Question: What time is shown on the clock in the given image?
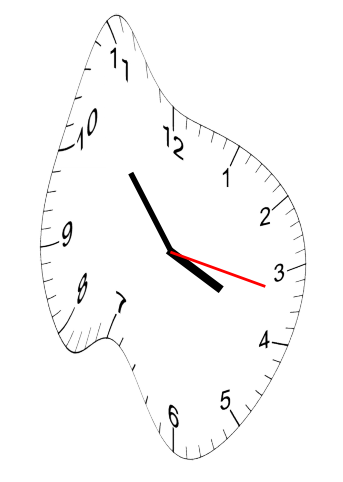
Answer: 03:53:17